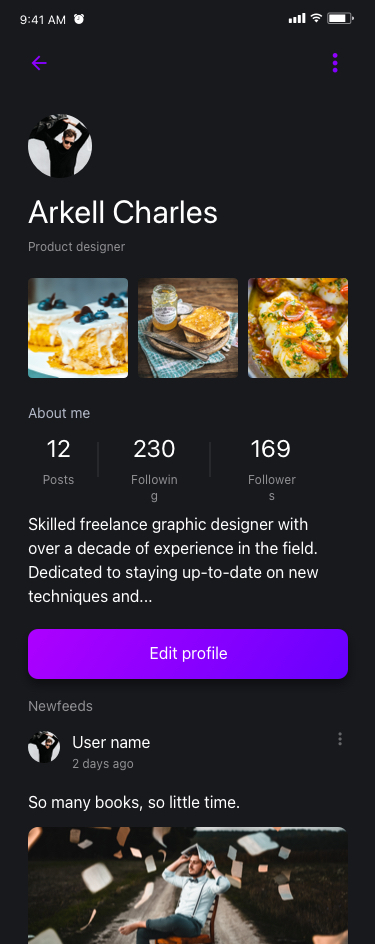
Text in this UI design:
Arkell Charles
Product designer
12
Posts
230
Following
169
Followers
About me
Newfeeds
UI Text/Heading/H4/Hightlight
Skilled freelance graphic designer with            over a decade of experience in the field. Dedicated to staying up-to-date on new techniques and...
User name
2 days ago
So many books, so little time.
Edit profile
9:41 AM